Aerial crown-view tile of a tropical tree (Barro Colorado Island, Panama), acquired 20250616:
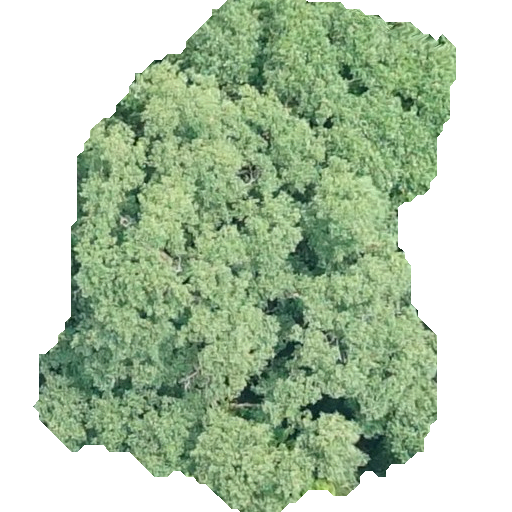
Species: Hieronyma alchorneoides
GBIF accepted scientific name: Hieronyma alchorneoides
Crown area: 232.32 m²